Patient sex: M
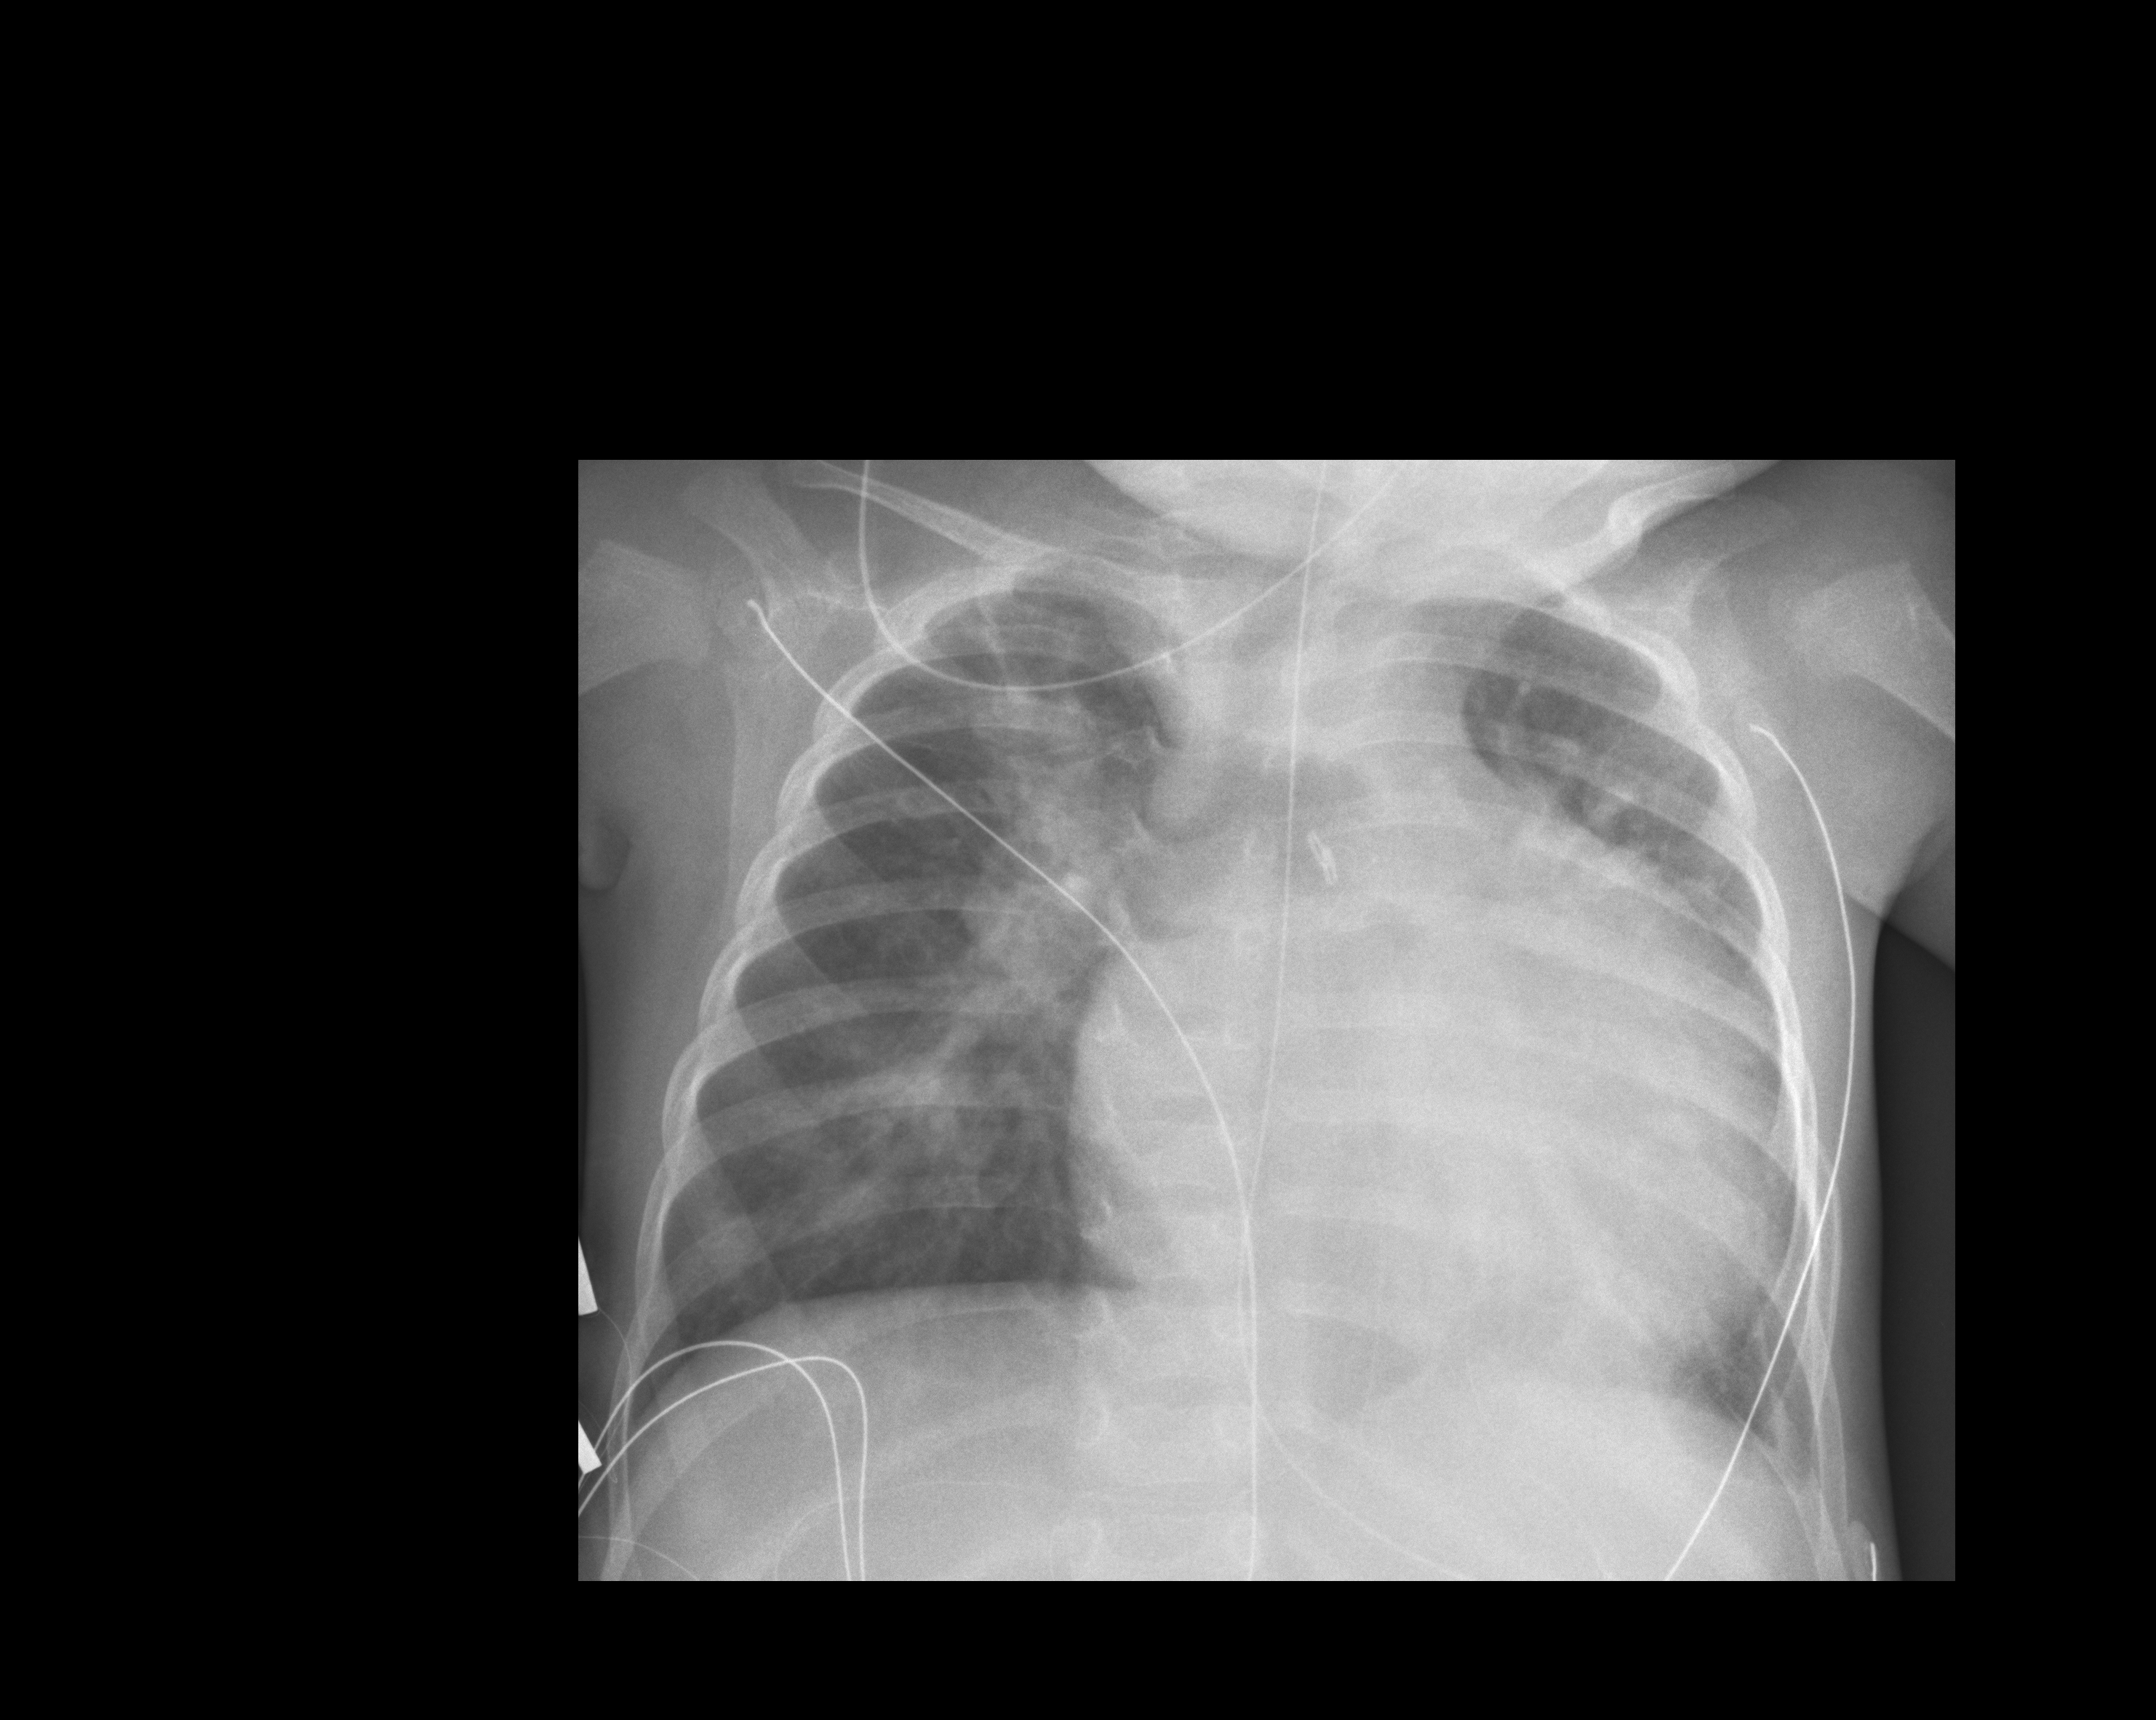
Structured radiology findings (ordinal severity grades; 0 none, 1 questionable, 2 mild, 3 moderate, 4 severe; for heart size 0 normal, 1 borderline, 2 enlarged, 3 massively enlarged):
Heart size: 3
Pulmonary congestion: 2
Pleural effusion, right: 0
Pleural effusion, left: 2
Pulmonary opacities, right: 2
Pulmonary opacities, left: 2
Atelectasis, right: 0
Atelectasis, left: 0